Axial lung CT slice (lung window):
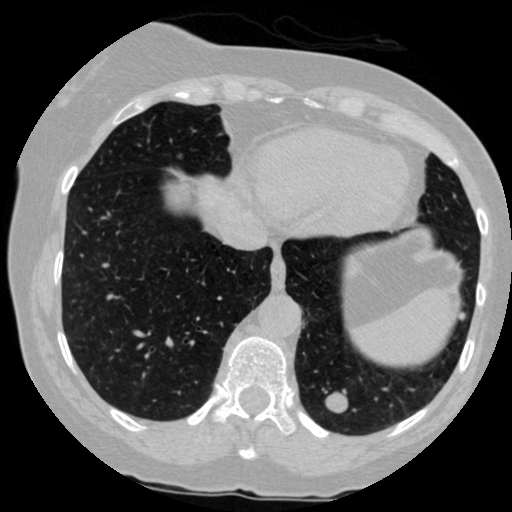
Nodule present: yes
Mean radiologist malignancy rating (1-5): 3.75